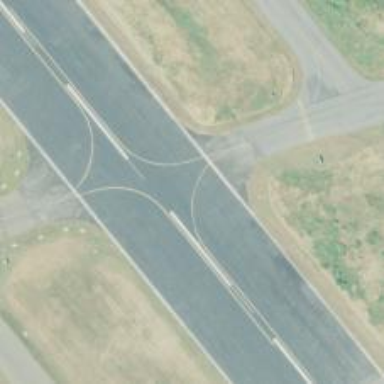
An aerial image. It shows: Image of taxiway at airport.